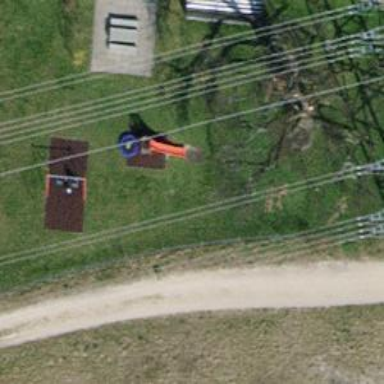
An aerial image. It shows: Playground with slide.